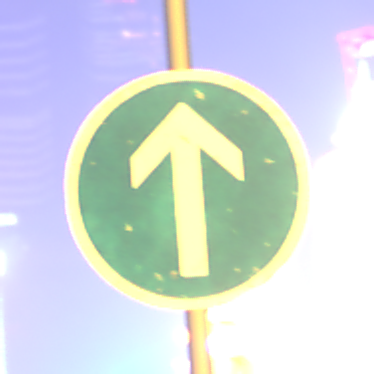
Verkehrszeichen: VorgeschriebeneFahrtrichtungGeradeaus
Umgebung: Outdoor, Urban
Tageszeit: Night
Wetter: PartlyCloudy
Licht: Natural
Jahreszeit: NotSpecified
Kontrast: HighContrast